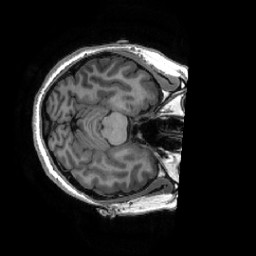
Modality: T1w
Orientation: axial
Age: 30
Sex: female
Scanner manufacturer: ge
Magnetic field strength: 3 T
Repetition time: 0.0073 s
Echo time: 0.003 s